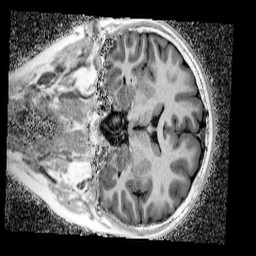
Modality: UNIT1_denoised
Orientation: coronal
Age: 11
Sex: female
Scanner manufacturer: siemens
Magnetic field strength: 3 T
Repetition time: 4 s
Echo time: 0.00299 s